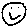
Label: smiley face